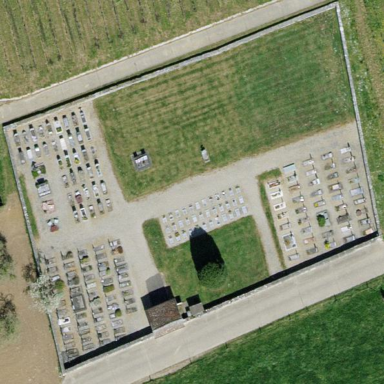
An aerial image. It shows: Cemetery.